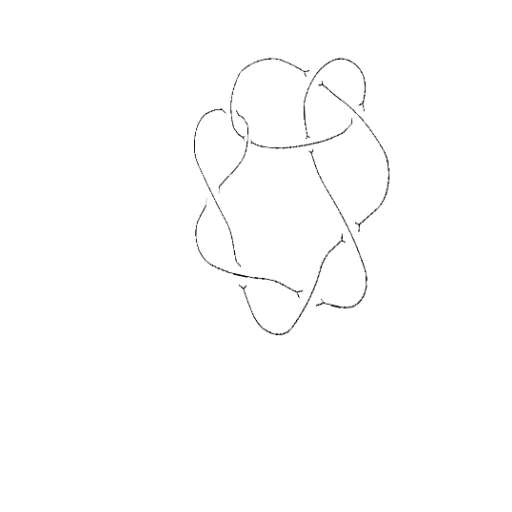
Crossing number: 9